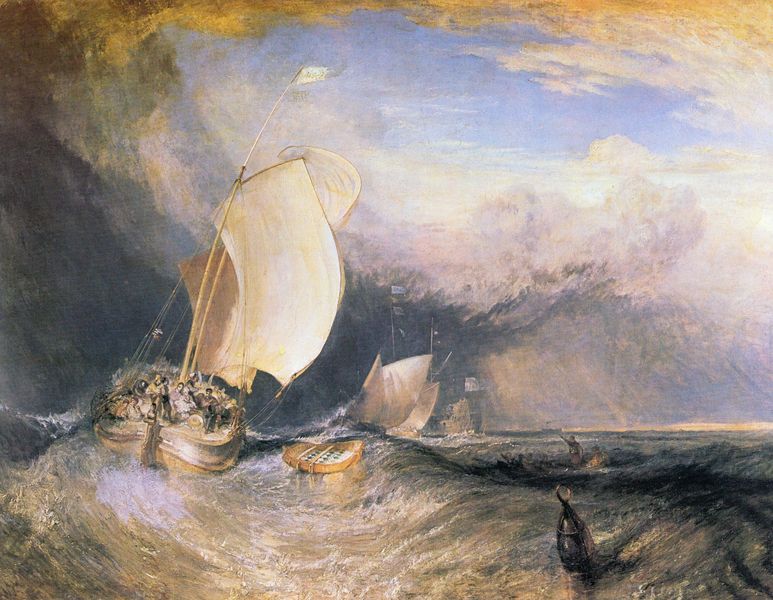
Titel: Fischerboote mit Händlern, die ihren Fang anbieten
Künstler: William Turner
Standort: London
Institution: Tate Gallery
Schlagwörter: blau, dunkel, gemälde, gewitter, himmel, mann, meer, schatten, wasser, weiß, wolken, gelb, impressionismus, menschen, ocker, see, braun, bunt, grau, hell, holz, licht, männer, orange, schwarz, wolke, beige, malerei, mensch, öl, horizont, wind, gewässer, sonne, gold, england, boot, boote, kahn, bewegt, bewölkt, hellblau, gischt, schiff, schiffe, segel, segelboot, segelschiffe, welle, wellen, düster, man, fahne, flagge, mast, segelschiff, farbe, lila, sonnenuntergang, violett, oliv, figuren, masten, schaum, brandung, not, orkan, schiffbruch, seenot, sturm, stürmisch, turner, unglück, unwetter, wellengang, wetter, woge, wogen, blue, crowd, men, oil, people, white, women, arm, black, gray, grey, group, painting, yellow, segelboote, regen, leuchtturm, himmeö, windig, gefahr, wimpel, regatta, seegang, hand, hilfe, cloud, clouds, heaven, sky, boat, landscape, ocean, sea, ship, water, waves, sun, death, naturalistisch, light, night, marine, color, army, boats, british, drowning, foam, kentern, rescue, rettung, rope, sail, sailors, save, schiffbrüchige, seascape, shipwreck, storm, wave, flag, sunlight, sunny, rumpf, flags, boje, family, jesus, besatzung, mannschaft, english, rain, tempest, thunder, weather, seeleute, crest, war, bottle, canoe, barke, fish, ships, rough, strong, canvas, paint, fishermen, blue sky, rettungsboot, marinemalerei, gisch, schiffsbruch, strum, land, aufreissen, beatzung, boja, chaumkronen, gischts, menscvh, mensschen, sailing, sails, wasserwand, scary, danger, help, kippt, fear, hurt, pain, ertrinkender, windy, lost, current, wooge, raft, schwerer seegang, a boat that is too full is tossed by waves, boat and dingy, a flotilla is tossed by a storm, boats in the eye of a hurricane, sailing ship, center blue sky, bouy, bouey, squall, blues, navy, voyage, armada, die, hail, marina, strom, flaschenpost, drown, surf, sailint, buoy, skies, maelstron, maelstrom, tsunami, flg, ms, storms, distress, life boat, life raft, sink, peril, sailboard, waterspout, tuna, rough water, seemänner, boye, floß, weaves, raiins, gcloud